Chest X-ray:
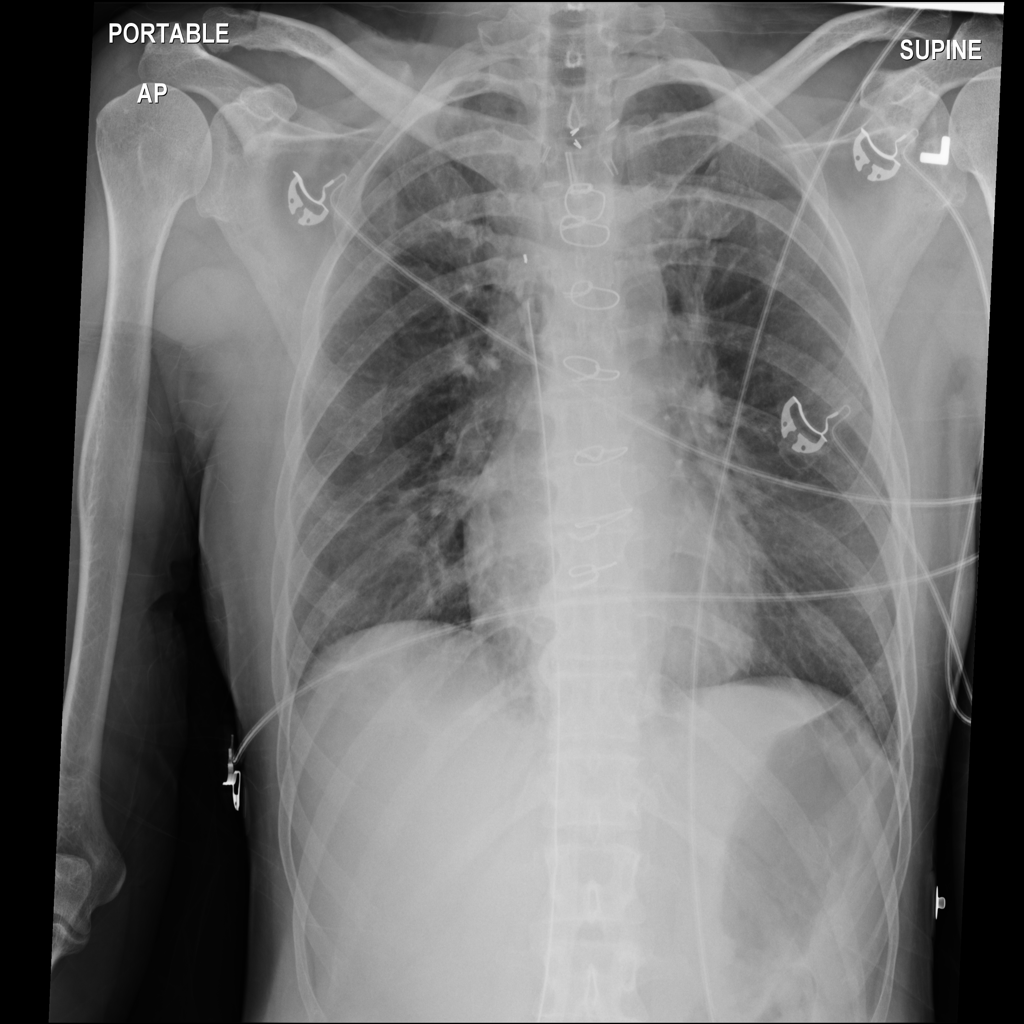
No abnormal finding: yes